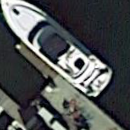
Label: civil